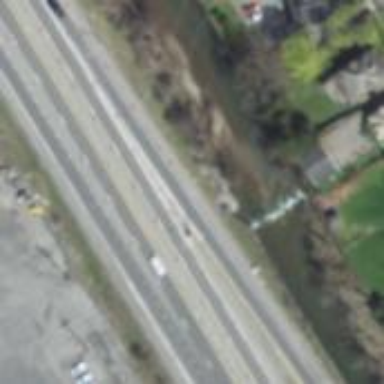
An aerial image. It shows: Motorway link.